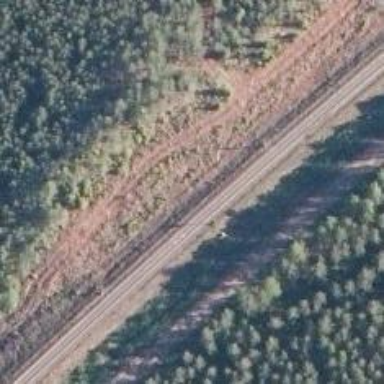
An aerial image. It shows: Railway track with continuous electrified contact line.